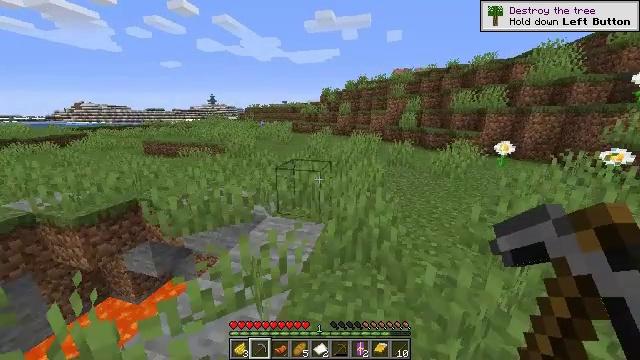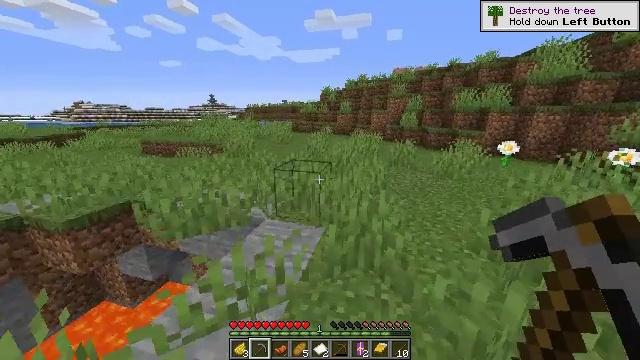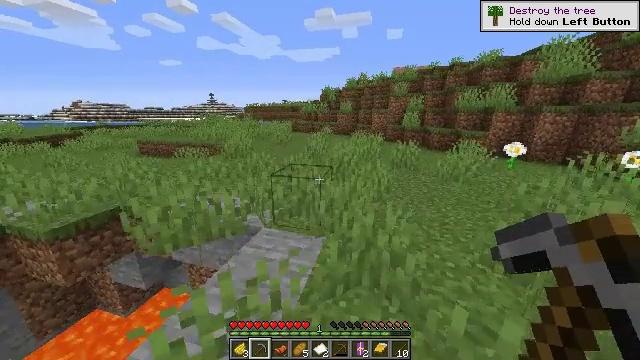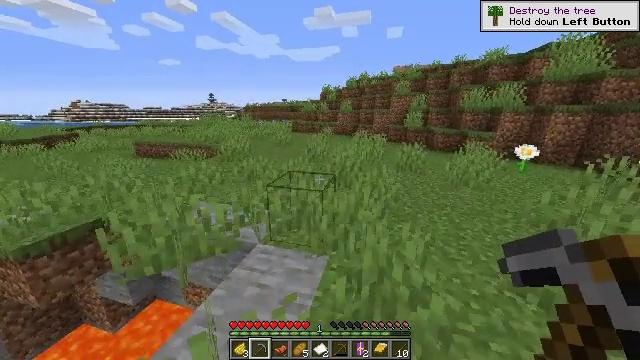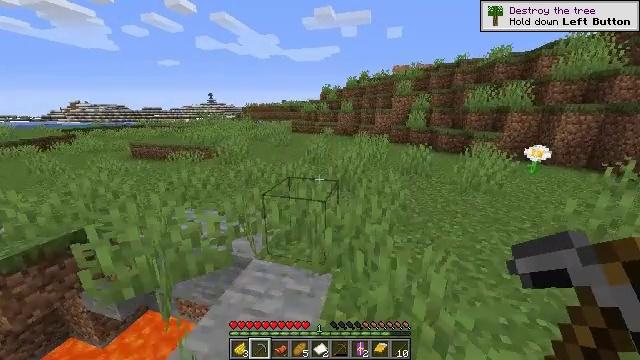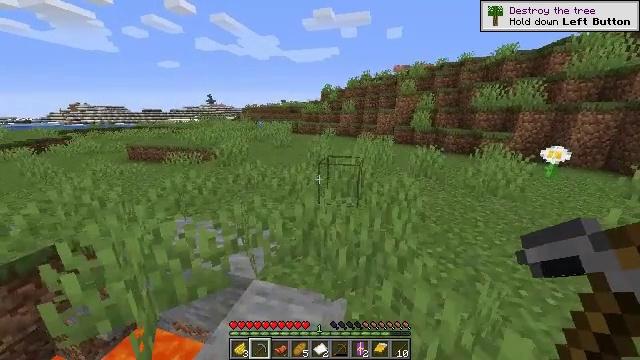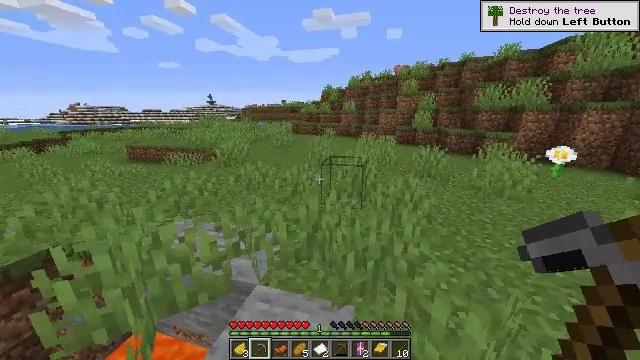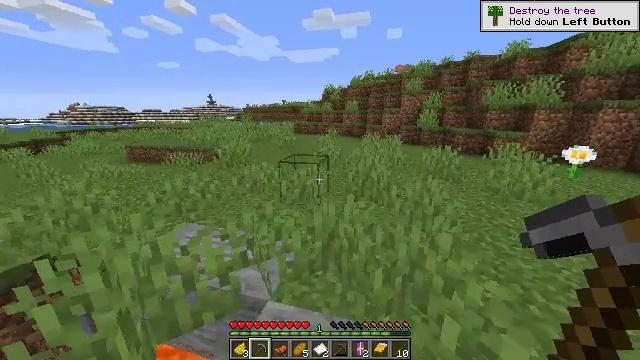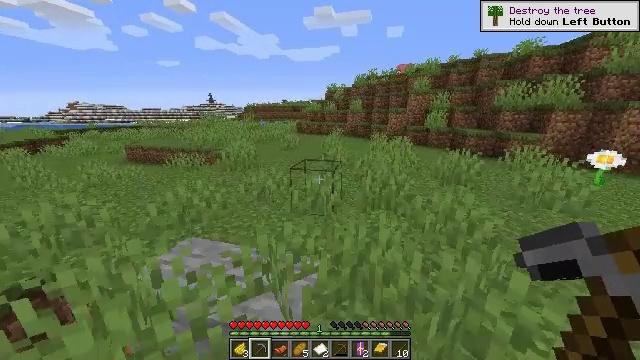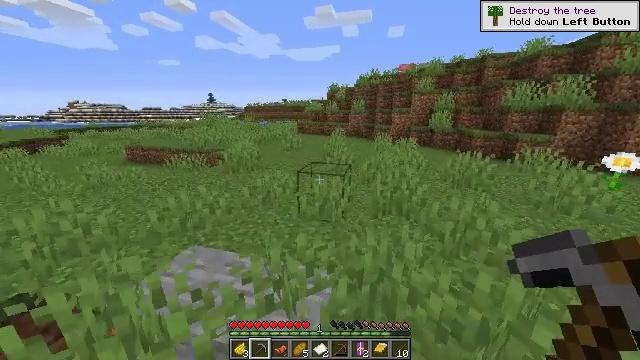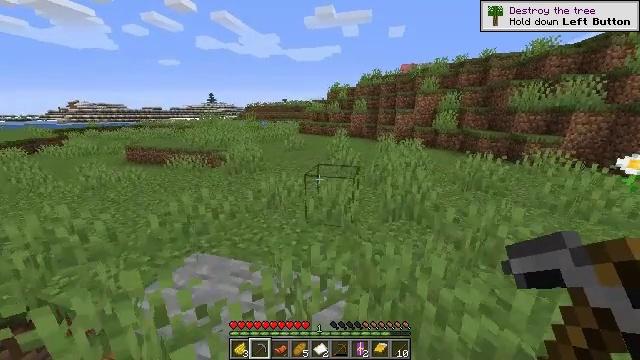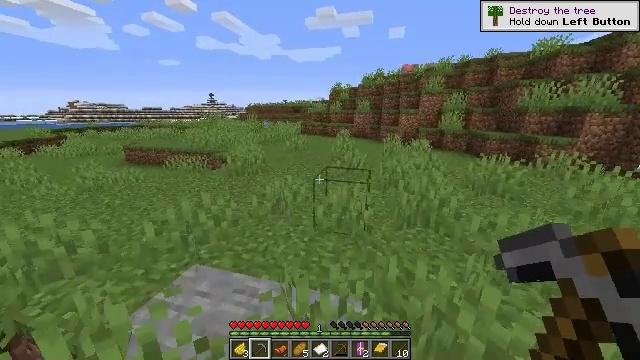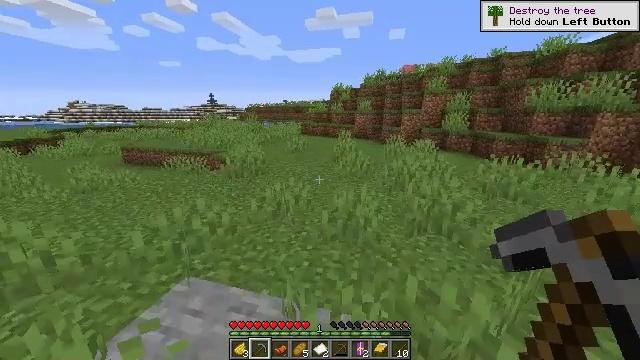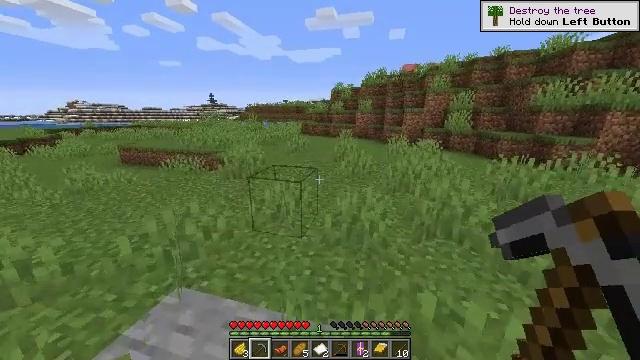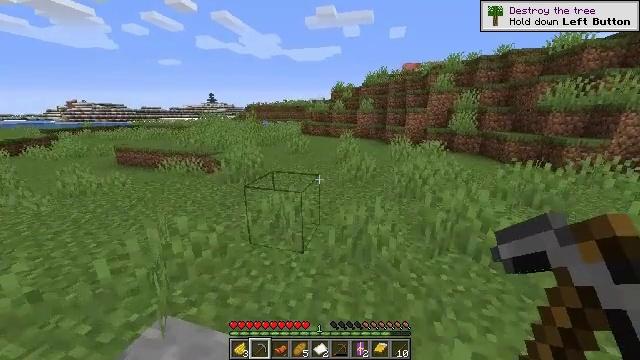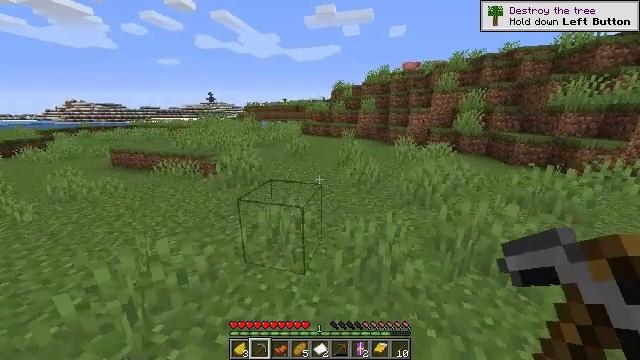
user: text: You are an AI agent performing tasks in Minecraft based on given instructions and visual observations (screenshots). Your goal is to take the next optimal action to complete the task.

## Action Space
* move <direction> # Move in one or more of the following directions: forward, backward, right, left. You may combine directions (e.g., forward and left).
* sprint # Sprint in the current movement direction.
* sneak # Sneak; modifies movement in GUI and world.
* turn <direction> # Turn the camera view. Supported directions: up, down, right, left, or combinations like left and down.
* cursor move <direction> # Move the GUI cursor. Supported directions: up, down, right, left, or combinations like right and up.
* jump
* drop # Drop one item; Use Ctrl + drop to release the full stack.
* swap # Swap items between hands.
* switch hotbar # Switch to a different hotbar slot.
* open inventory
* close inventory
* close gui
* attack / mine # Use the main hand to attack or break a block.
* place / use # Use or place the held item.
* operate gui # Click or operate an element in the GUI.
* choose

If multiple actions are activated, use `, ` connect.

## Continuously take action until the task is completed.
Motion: motion action
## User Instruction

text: Remove the spruce fence from the structure.
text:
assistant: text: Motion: move forward
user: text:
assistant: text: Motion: move forward
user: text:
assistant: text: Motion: move forward
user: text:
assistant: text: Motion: move forward
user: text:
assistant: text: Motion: move forward and move left
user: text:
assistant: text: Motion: move forward and move left
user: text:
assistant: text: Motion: move forward and move left
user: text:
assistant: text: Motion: move forward and move left
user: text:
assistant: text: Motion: move forward and move left
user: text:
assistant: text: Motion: move forward and move left
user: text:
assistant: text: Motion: move forward
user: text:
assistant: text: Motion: move forward
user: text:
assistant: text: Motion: move forward
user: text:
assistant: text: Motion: move forward
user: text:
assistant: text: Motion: move forward
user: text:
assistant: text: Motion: move forward
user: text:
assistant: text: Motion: move forward
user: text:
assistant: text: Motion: move forward
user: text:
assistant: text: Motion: move forward
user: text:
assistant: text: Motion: move forward
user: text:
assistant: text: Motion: move forward, jump
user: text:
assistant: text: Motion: move forward, jump
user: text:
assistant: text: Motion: move forward, jump
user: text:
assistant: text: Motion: move forward, jump
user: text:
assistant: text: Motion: move forward, jump
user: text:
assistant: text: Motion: move forward, jump
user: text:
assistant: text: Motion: move forward and move left, jump
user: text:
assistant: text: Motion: move forward and move left, jump
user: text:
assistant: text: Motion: move forward and move left, jump
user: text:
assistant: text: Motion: move forward and move left, jump